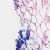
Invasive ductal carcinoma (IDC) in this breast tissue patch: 0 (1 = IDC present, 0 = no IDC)